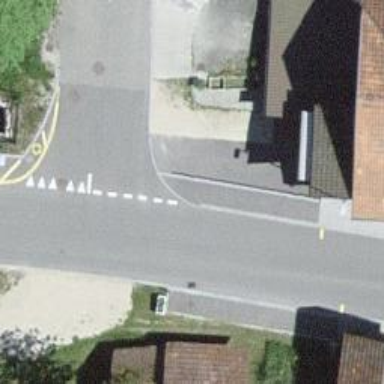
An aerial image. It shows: Bus stop with platform for public transport.